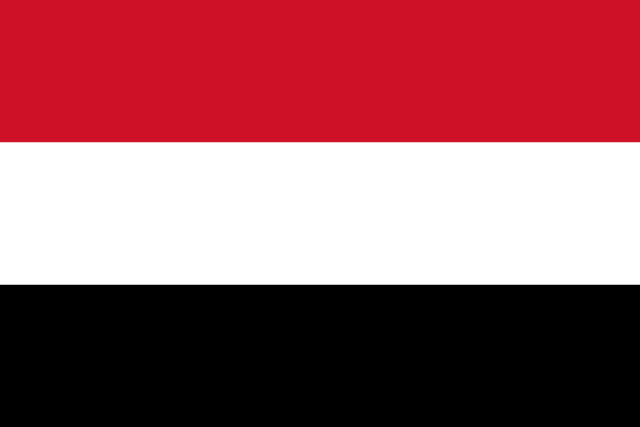
Country: Yemen
Country code: ye